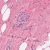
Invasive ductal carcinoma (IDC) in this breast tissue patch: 0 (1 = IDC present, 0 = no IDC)